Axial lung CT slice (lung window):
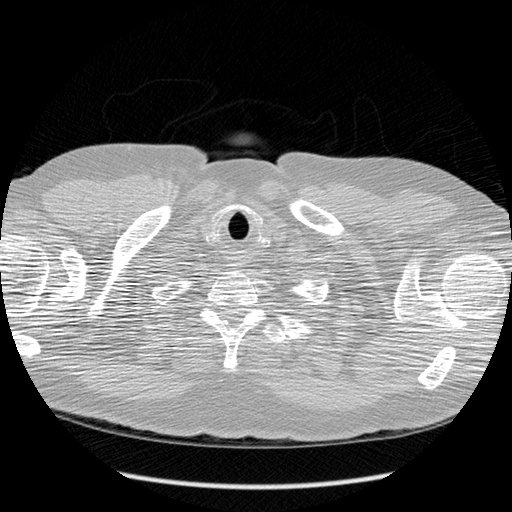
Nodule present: no